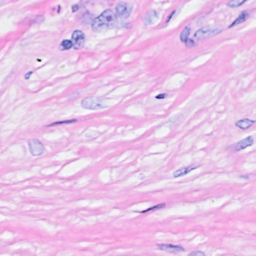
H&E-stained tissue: Breast